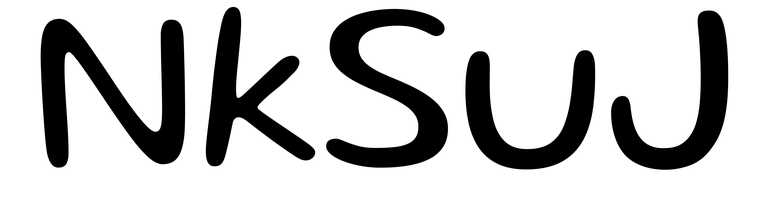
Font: Gluten_Light